Question: I'm developing a travel app. On Google map API V2 feature, I want each InfoWindow have an different image.
I've override WindowInfoAdapter for custom title and detail text.
'''
public class MyInfoWindowAdapter implements InfoWindowAdapter {
private final View mView;
public MyInfoWindowAdapter(Activity activity) {
mView = activity.getLayoutInflater().inflate(R.layout.custom_info_window, null);
}
@Override
public View getInfoContents(Marker marker){
String title = marker.getTitle();
final String snippet = marker.getSnippet();
final TextView titleUi = (TextView) mView.findViewById(R.id.title);
// final View subtitleUi = mView.findViewById(R.id.subtitle);
final TextView snippetUi = ((TextView) mView.findViewById(R.id.snippet));
final TextView placeid = ((TextView) mView.findViewById(R.id.placeid));
final RatingBar voteUi = ((RatingBar) mView.findViewById(R.id.ratingBar1));
final ImageView imageUi = ((ImageView) mView.findViewById(R.id.imageView1));
titleUi.setText(title);
//other code
return mView;
}
@Override
public View getInfoWindow(Marker marker){
return null;
}
}
'''
It work fine because It's String.
Now I want to add an image on that InforWindow using ImageView.
The problem appear because I used image from asserts and stream. It's something like this
'''
InputStream ims = getSherlockActivity().getAssets().open("images/" + imageSubPath + "/" + splitedImages[i].toLowerCase());
Drawable iImages = Drawable.createFromStream(ims, null);
'''
I can't put Drawable object to snippet as I did with String before.
The result I want here:

How can I display images on InfoWindows, any advices are great!
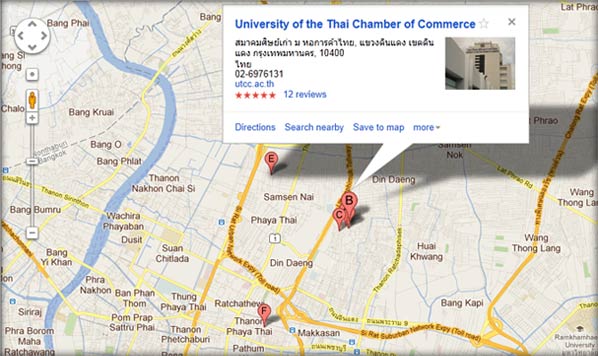
Answer: You would have to create additional data structure to hold your images, e.g.:
'''
Map<Marker, Drawable> allMarkersMap = new HashMap<Marker, Drawable>();
'''
after you add marker to 'GoogleMap':
'''
allMarkersMap.put(marker, iImages);
'''
in 'getInfoContents':
'''
Drawable iImages = allMarkersMap.get(marker);
'''
and add it to the 'ImageView'.
Another way would be to use <URL>'. This you can use to directly assign 'Drawable' to marker, just like you do with snippet.